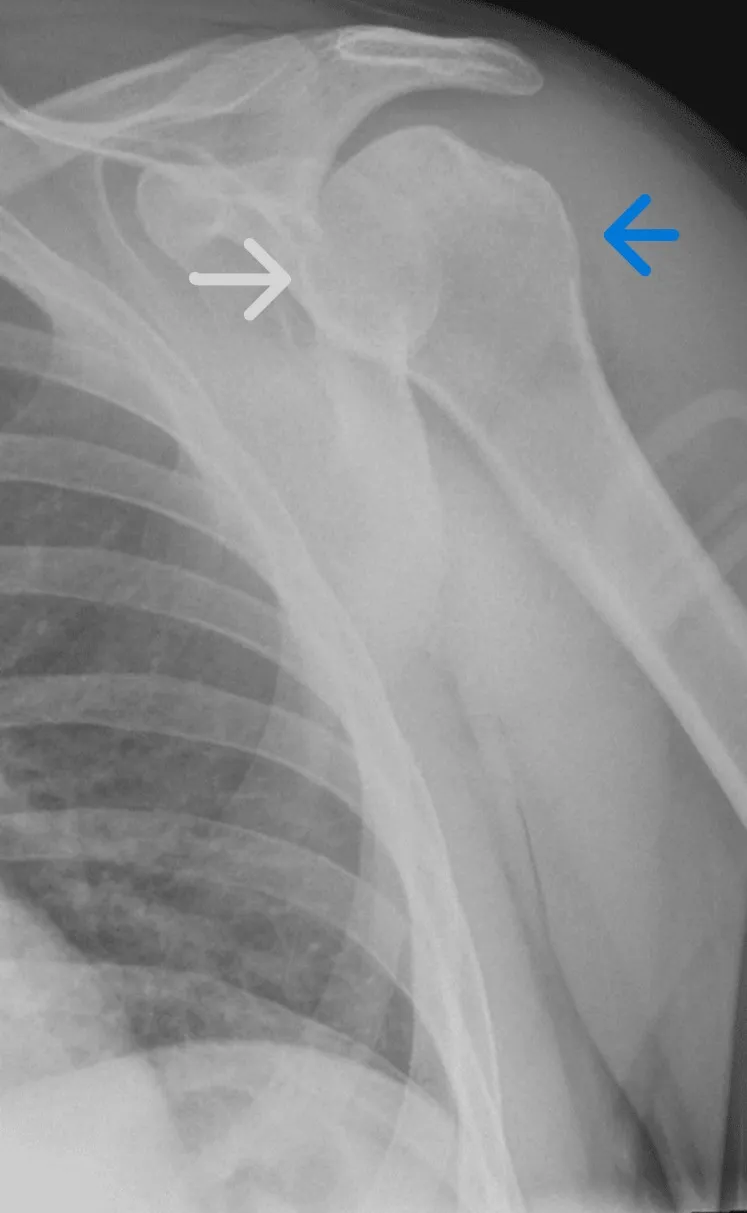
X-ray demonstrating successful reduction of the anterior dislocation. Normal relationship now seen between the humeral head (blue arrow) and the glenoid fossa (white arrow).
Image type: radiology (x_ray)